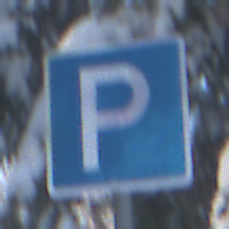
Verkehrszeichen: Parken
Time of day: MorningAfternoon
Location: Outdoor (Nature)
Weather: Clear
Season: Winter
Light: Natural